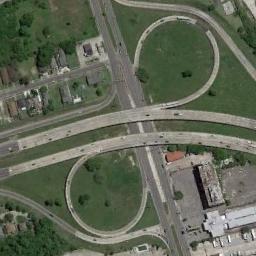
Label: overpass